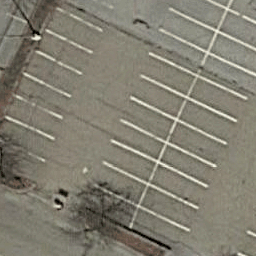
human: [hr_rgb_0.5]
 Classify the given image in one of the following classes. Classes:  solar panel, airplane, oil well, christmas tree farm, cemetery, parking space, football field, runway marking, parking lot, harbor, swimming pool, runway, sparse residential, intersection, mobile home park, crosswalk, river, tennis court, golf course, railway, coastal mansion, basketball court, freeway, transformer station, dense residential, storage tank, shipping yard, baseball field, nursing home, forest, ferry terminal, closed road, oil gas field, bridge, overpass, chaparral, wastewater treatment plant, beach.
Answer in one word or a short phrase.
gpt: parking space